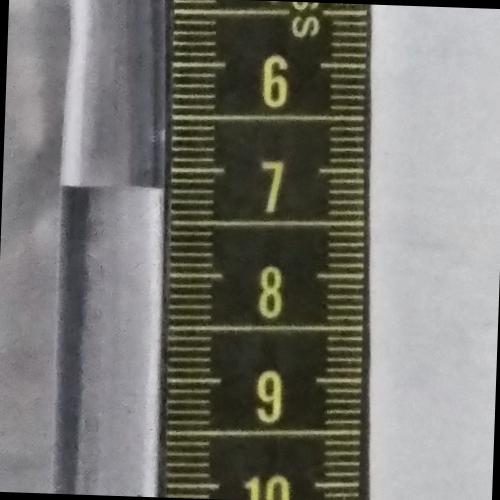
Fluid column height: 7.2 cm